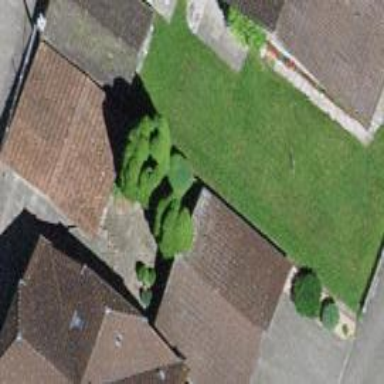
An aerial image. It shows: Garage.